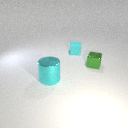
large cyan metal cylinder to the left of small cyan rubber cube